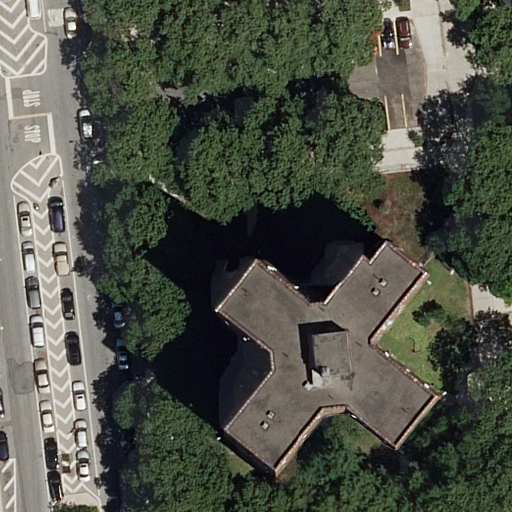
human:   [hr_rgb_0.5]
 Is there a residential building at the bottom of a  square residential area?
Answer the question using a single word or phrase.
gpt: no

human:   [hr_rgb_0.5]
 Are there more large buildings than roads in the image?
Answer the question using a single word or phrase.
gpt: no

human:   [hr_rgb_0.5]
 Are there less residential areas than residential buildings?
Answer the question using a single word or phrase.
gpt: no

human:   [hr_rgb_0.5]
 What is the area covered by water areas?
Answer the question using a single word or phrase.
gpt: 0m2

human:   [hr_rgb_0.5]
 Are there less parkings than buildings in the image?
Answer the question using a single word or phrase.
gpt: no

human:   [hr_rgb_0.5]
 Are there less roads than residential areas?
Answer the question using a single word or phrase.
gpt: no

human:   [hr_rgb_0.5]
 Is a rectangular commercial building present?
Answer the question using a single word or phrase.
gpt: no

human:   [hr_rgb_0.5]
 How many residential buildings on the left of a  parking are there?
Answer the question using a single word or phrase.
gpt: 1

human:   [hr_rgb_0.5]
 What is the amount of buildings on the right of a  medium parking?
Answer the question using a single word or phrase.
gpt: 0

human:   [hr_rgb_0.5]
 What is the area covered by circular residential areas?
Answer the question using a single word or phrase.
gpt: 0m2

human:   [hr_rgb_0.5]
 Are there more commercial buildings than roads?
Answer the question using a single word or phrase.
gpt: no

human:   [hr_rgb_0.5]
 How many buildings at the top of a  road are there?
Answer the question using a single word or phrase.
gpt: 0

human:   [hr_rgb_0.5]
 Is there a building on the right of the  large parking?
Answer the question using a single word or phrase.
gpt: no

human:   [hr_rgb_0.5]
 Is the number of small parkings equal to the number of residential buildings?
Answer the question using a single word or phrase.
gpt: yes

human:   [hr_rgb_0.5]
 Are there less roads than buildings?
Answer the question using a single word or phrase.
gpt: no

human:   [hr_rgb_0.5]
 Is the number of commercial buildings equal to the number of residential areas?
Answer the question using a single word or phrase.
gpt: no

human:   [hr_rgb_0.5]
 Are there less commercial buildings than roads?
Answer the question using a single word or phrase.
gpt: yes

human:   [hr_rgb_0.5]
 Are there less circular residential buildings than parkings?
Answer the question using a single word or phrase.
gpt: yes

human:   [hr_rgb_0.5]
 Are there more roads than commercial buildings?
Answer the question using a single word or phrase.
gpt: yes

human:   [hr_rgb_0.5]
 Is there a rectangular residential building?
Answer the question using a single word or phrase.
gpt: no

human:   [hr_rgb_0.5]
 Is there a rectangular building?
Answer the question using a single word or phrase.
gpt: no

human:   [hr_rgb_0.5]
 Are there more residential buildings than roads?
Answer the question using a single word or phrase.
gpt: no

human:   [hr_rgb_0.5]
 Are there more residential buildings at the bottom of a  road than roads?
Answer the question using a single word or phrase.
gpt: no

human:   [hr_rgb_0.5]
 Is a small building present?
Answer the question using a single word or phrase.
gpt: no

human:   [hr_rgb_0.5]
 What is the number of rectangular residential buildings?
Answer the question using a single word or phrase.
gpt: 0

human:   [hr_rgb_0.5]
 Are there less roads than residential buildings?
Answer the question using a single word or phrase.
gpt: no

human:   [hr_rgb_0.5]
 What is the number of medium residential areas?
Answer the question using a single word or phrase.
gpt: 1

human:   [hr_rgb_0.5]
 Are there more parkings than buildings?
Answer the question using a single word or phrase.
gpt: yes

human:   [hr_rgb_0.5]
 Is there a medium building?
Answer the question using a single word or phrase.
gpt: no

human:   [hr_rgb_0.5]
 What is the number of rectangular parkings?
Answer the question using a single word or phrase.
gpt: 1

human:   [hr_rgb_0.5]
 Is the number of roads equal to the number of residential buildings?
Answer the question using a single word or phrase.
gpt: no

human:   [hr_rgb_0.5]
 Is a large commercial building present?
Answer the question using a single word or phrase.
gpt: no

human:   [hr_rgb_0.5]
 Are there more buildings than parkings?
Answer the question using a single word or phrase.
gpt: no

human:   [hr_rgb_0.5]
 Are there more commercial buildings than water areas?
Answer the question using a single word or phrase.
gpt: no

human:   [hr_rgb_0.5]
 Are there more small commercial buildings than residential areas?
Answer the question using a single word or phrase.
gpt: no

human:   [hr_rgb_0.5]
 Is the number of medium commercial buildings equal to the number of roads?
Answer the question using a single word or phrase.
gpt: no